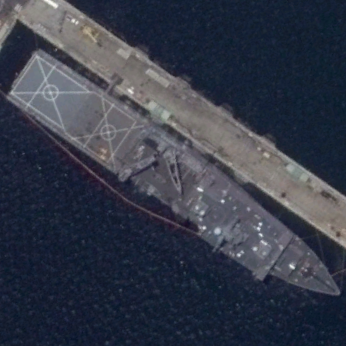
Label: combat